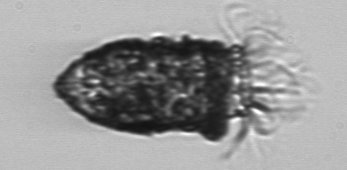
Label: Tintinnopsis